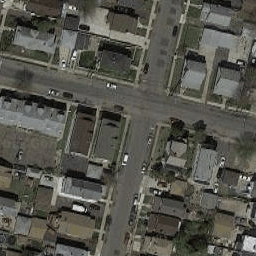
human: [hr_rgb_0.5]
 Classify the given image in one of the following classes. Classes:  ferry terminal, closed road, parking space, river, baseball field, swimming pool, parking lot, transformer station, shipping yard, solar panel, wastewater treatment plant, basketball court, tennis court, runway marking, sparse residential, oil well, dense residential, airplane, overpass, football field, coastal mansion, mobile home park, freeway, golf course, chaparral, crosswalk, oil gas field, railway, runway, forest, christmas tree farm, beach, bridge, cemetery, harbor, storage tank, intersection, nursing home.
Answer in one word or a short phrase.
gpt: intersection